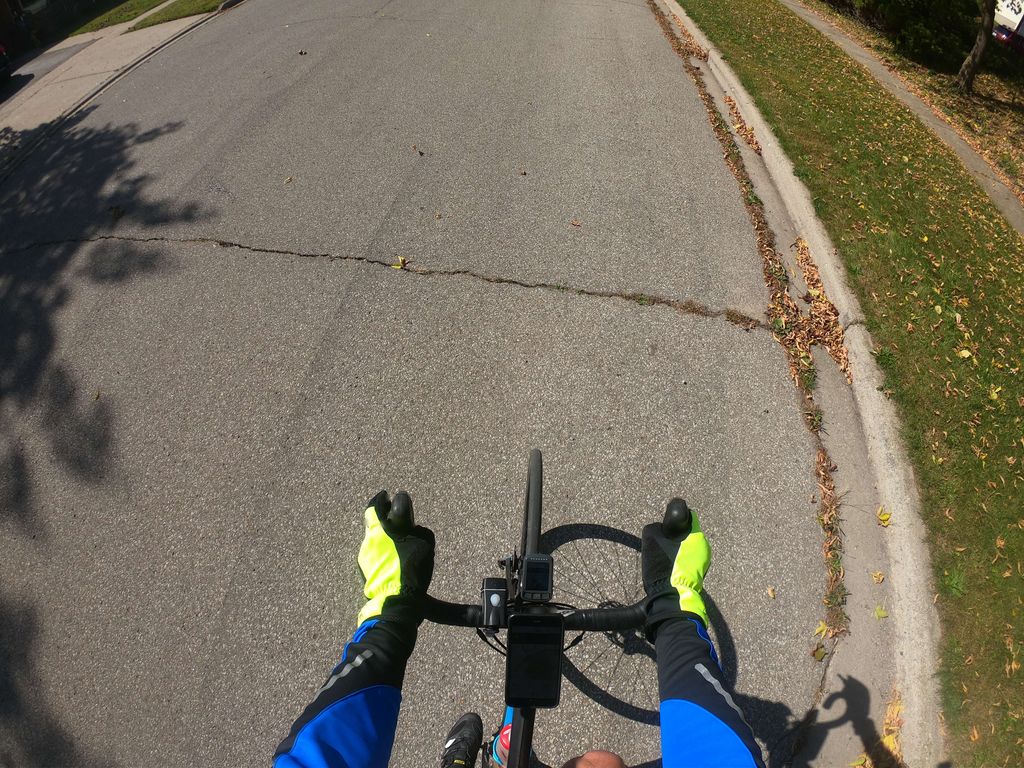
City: kitchener-waterloo